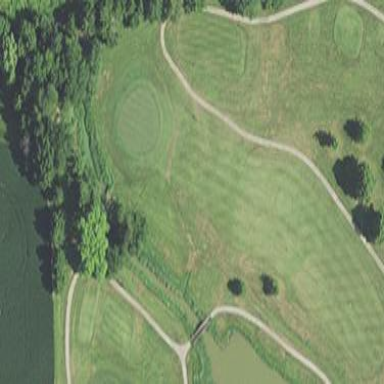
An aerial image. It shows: Water hazard on golf course. The hazard is natural water feature.